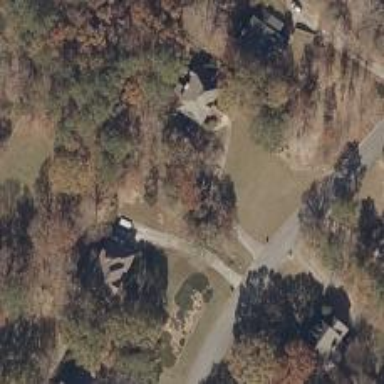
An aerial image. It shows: Driveway.